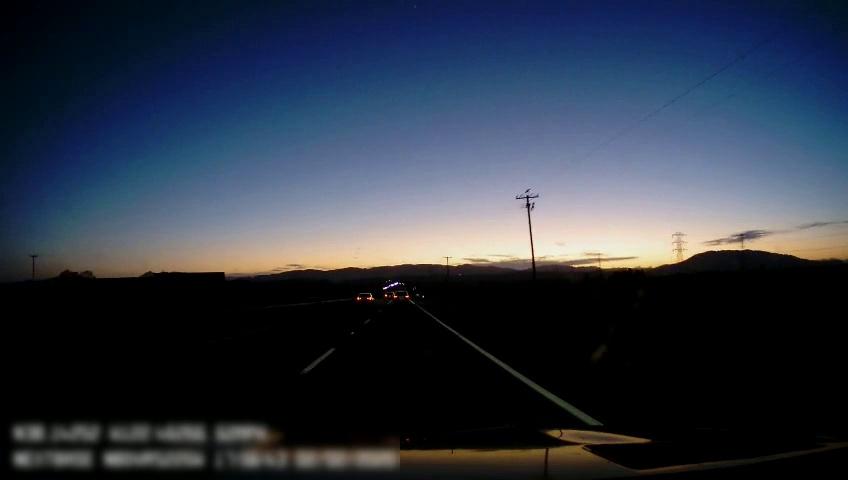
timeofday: Dusk/Dawn/Twilight
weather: Sunny
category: Drivable Space
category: Vehicles | SUV
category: Vehicles | Car
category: Lanes | Alternate Lane
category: Lanes | Current Lane
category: Lanes | Current Lane